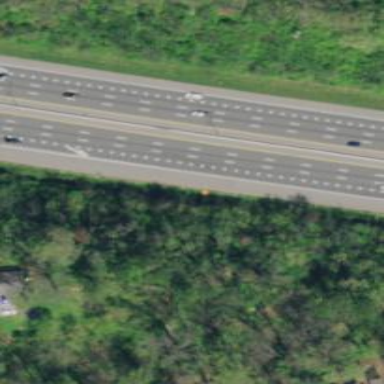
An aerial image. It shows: Motorway.